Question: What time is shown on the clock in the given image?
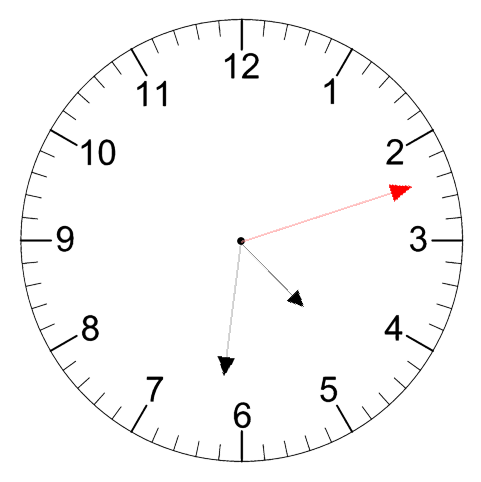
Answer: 04:31:12